Interaction volume radius: 5 \u00c5
Interaction volume height: 30 \u00c5
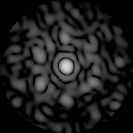
Disorder parameter: 0.7636